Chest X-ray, AP view. Patient: 45 years old, sex M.
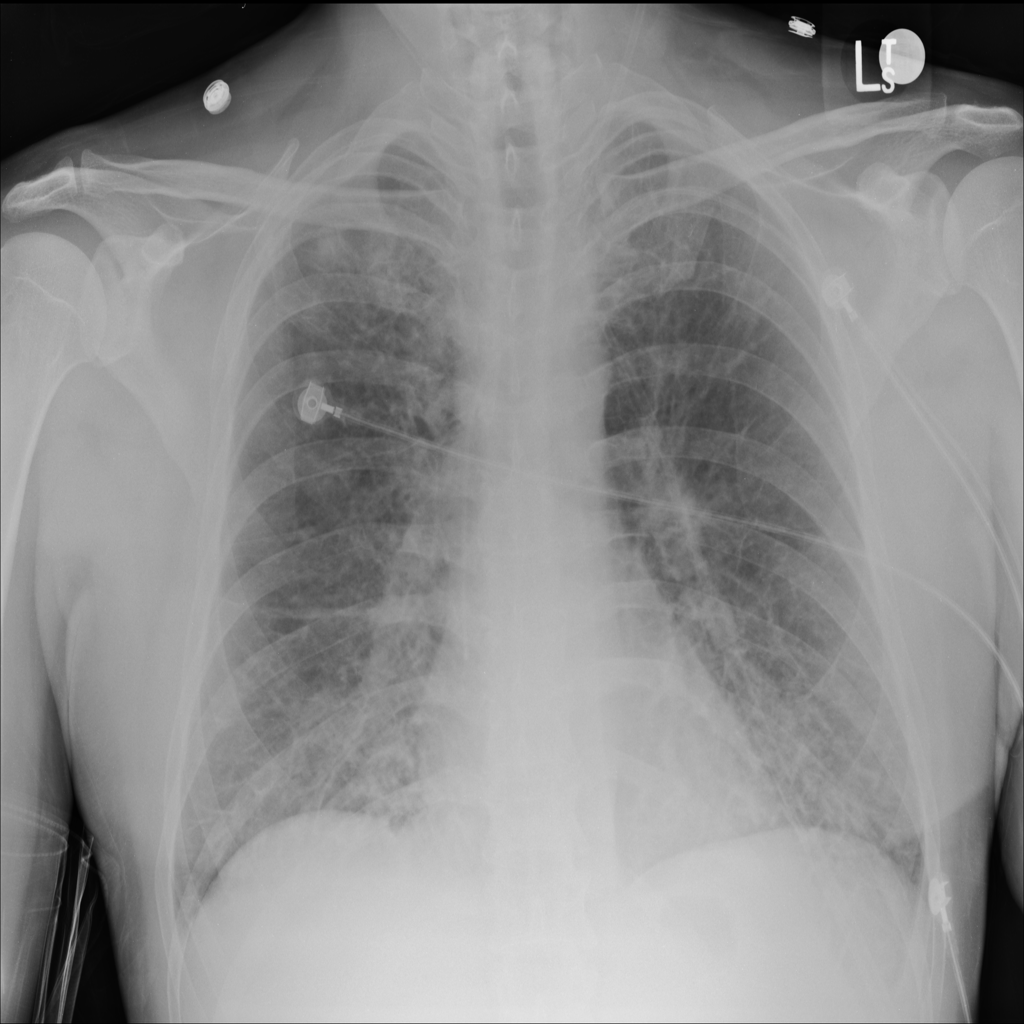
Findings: Infiltration